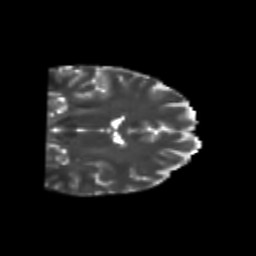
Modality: T2w
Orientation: coronal
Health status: healthy
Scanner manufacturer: philips
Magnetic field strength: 3 T
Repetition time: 6.964 s
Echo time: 0.092 s